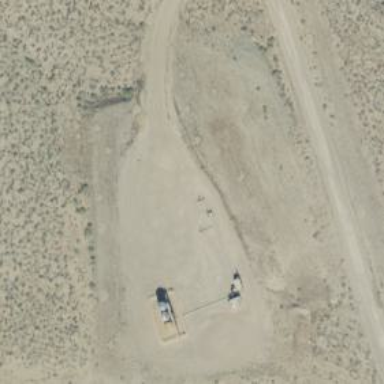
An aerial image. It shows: Petroleum well that is man-made.